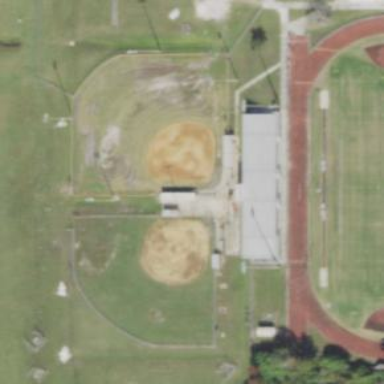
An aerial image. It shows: Softball pitch for leisure land activities.